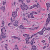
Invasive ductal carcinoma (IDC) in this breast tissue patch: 1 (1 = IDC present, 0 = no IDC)